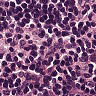
Metastatic tissue present: no